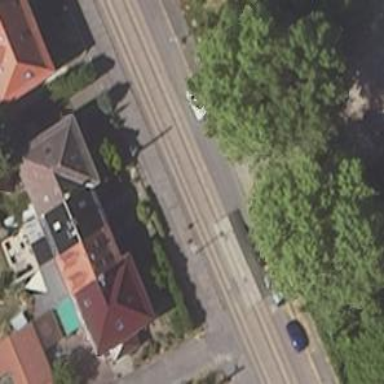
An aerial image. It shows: Tram stop.